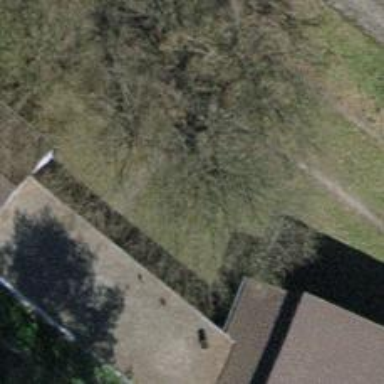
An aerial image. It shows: Single tag "natural: tree."